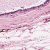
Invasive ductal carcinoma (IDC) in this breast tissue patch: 0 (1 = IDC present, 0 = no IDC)